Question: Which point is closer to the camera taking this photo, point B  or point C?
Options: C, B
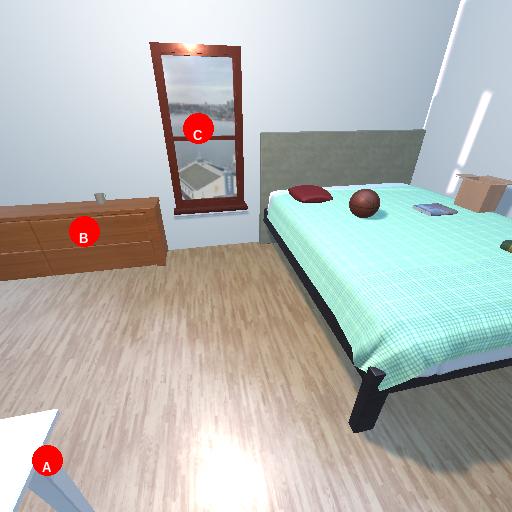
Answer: C